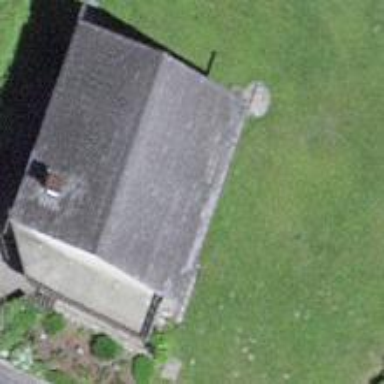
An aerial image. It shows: Simple house.